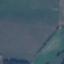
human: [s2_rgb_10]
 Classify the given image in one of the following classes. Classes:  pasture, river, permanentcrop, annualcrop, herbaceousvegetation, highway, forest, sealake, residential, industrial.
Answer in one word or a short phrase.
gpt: Pasture